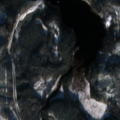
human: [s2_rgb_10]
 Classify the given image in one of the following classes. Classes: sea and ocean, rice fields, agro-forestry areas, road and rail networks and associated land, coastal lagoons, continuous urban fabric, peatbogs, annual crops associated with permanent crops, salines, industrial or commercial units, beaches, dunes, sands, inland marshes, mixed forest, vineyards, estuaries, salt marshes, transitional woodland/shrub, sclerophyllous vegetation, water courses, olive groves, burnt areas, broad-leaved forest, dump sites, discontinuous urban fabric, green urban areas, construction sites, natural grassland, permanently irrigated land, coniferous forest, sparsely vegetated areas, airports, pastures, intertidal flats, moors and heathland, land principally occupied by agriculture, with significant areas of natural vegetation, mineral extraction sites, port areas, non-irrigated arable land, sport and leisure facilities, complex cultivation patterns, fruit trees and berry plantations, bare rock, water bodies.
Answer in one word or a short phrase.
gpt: coniferous forest, mixed forest, water bodies